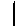
Label: line